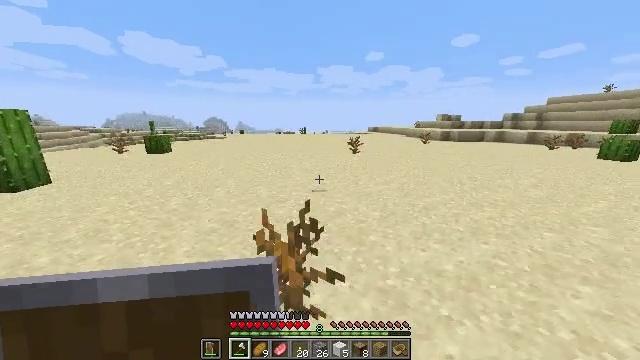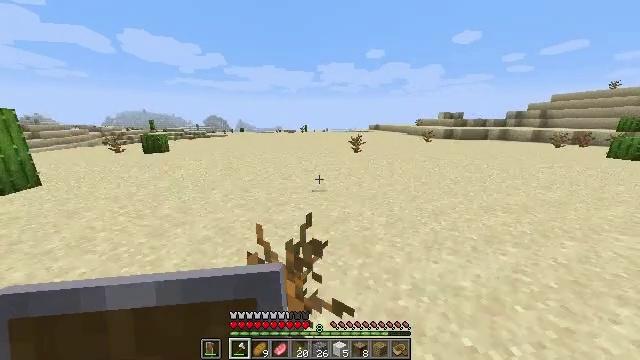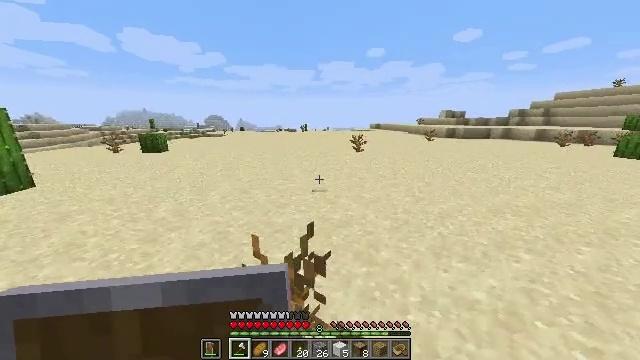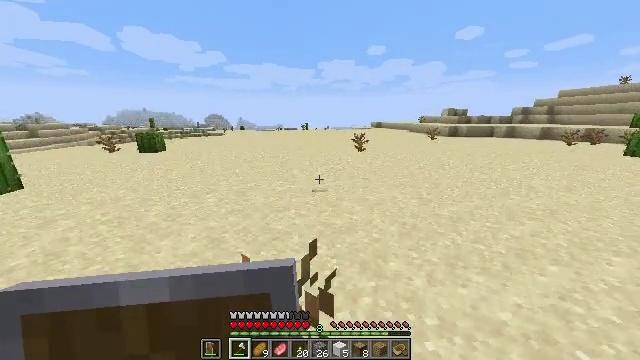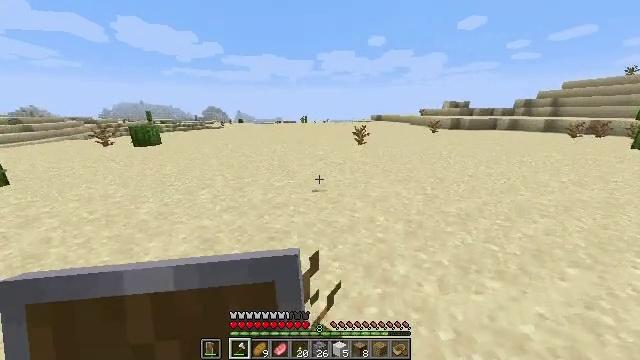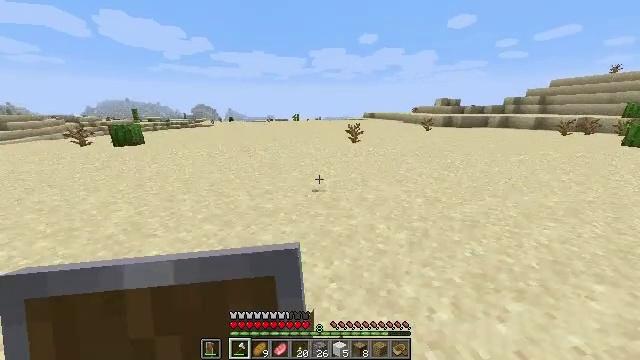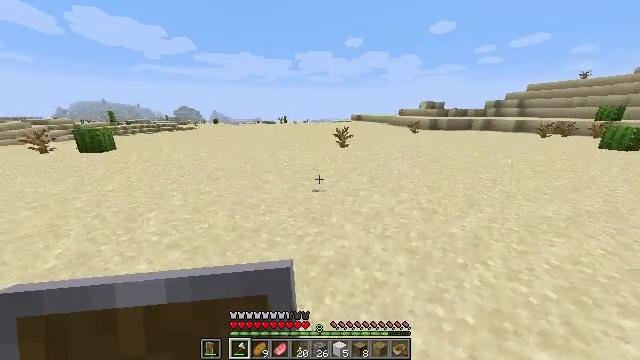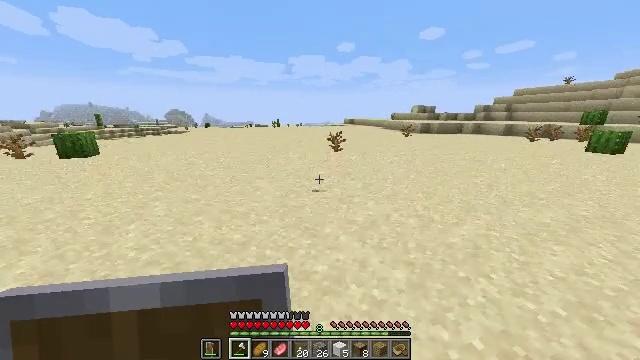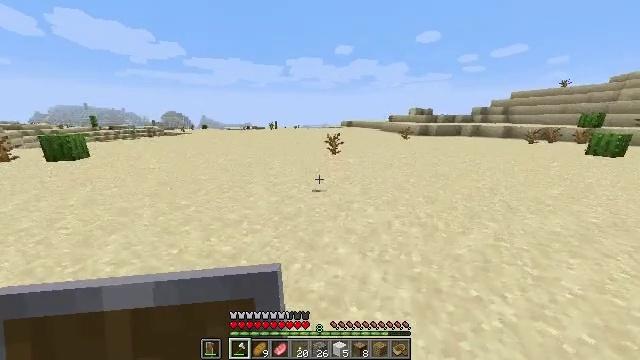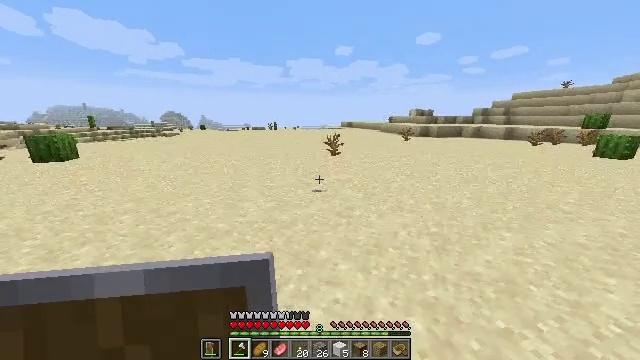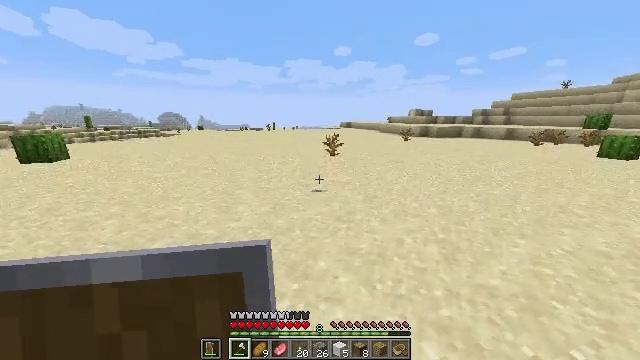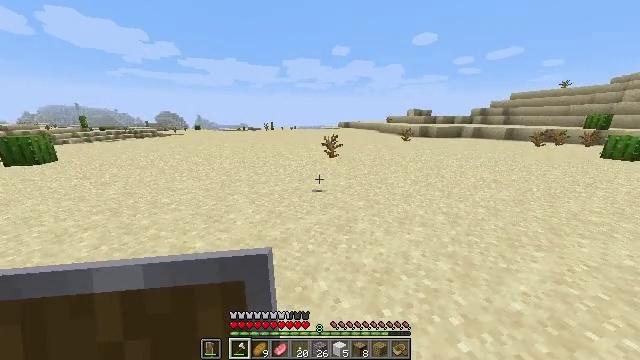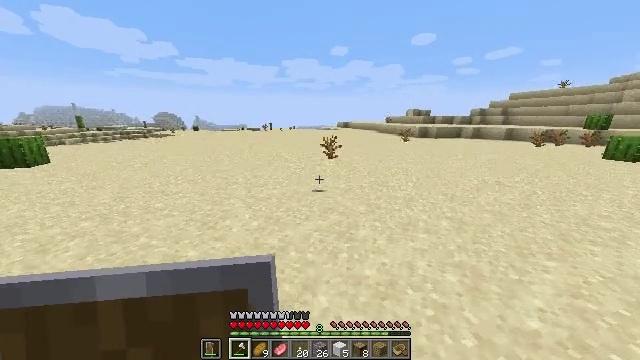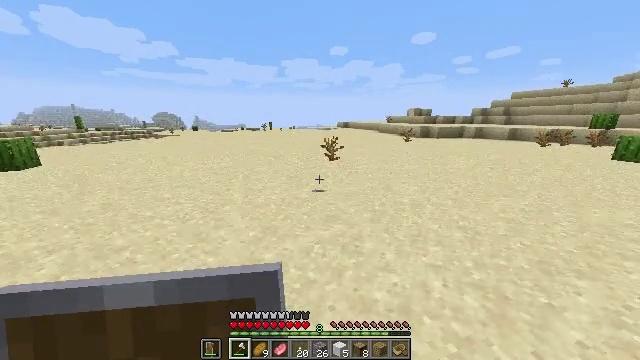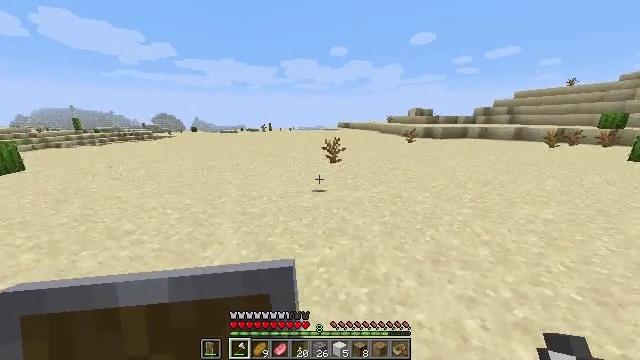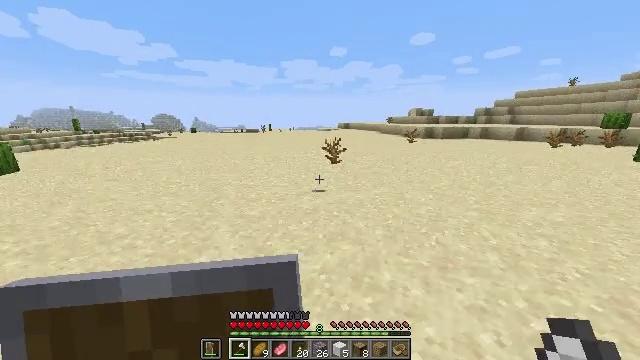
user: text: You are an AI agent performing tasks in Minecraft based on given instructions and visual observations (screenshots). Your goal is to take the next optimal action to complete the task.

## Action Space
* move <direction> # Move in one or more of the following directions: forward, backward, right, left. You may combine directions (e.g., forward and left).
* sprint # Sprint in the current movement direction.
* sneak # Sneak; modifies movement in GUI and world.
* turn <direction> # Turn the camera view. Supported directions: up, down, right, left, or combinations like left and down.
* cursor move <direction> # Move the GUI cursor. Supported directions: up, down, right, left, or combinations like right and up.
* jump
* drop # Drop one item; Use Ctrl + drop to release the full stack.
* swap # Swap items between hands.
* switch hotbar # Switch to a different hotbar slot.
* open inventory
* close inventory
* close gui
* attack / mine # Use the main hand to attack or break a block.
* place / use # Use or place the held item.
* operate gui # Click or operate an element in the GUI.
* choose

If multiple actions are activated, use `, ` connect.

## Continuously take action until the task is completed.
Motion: motion action
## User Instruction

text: Gather a dead bush.
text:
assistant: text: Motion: move forward
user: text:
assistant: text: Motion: move forward
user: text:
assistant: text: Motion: move forward
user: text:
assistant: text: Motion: move forward, turn down
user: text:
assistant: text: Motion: move forward, turn right
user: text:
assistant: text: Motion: move forward, turn right
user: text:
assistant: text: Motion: move forward, turn right
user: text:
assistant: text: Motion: move forward
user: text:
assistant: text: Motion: move forward
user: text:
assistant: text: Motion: move forward
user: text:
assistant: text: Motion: move forward
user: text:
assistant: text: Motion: move forward
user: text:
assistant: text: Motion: move forward
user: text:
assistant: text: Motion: move forward
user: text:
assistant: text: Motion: move forward
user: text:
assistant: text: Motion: move forward
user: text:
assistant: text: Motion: move forward
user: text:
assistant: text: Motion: move forward
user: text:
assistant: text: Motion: move forward
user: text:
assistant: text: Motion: move forward
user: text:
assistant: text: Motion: move forward
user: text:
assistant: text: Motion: move forward
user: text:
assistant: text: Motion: move forward
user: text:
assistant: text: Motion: move forward
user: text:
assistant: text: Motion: move forward
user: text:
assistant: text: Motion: move forward
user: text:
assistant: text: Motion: move forward
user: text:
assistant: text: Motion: move forward
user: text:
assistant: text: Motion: move forward
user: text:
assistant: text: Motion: move forward, turn right and down, attack / mine